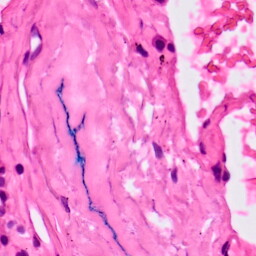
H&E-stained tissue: Lung